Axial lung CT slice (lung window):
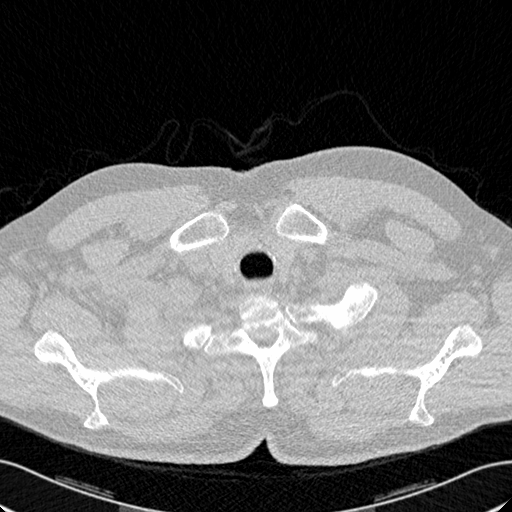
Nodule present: no